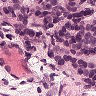
Metastatic tissue present: yes